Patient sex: M
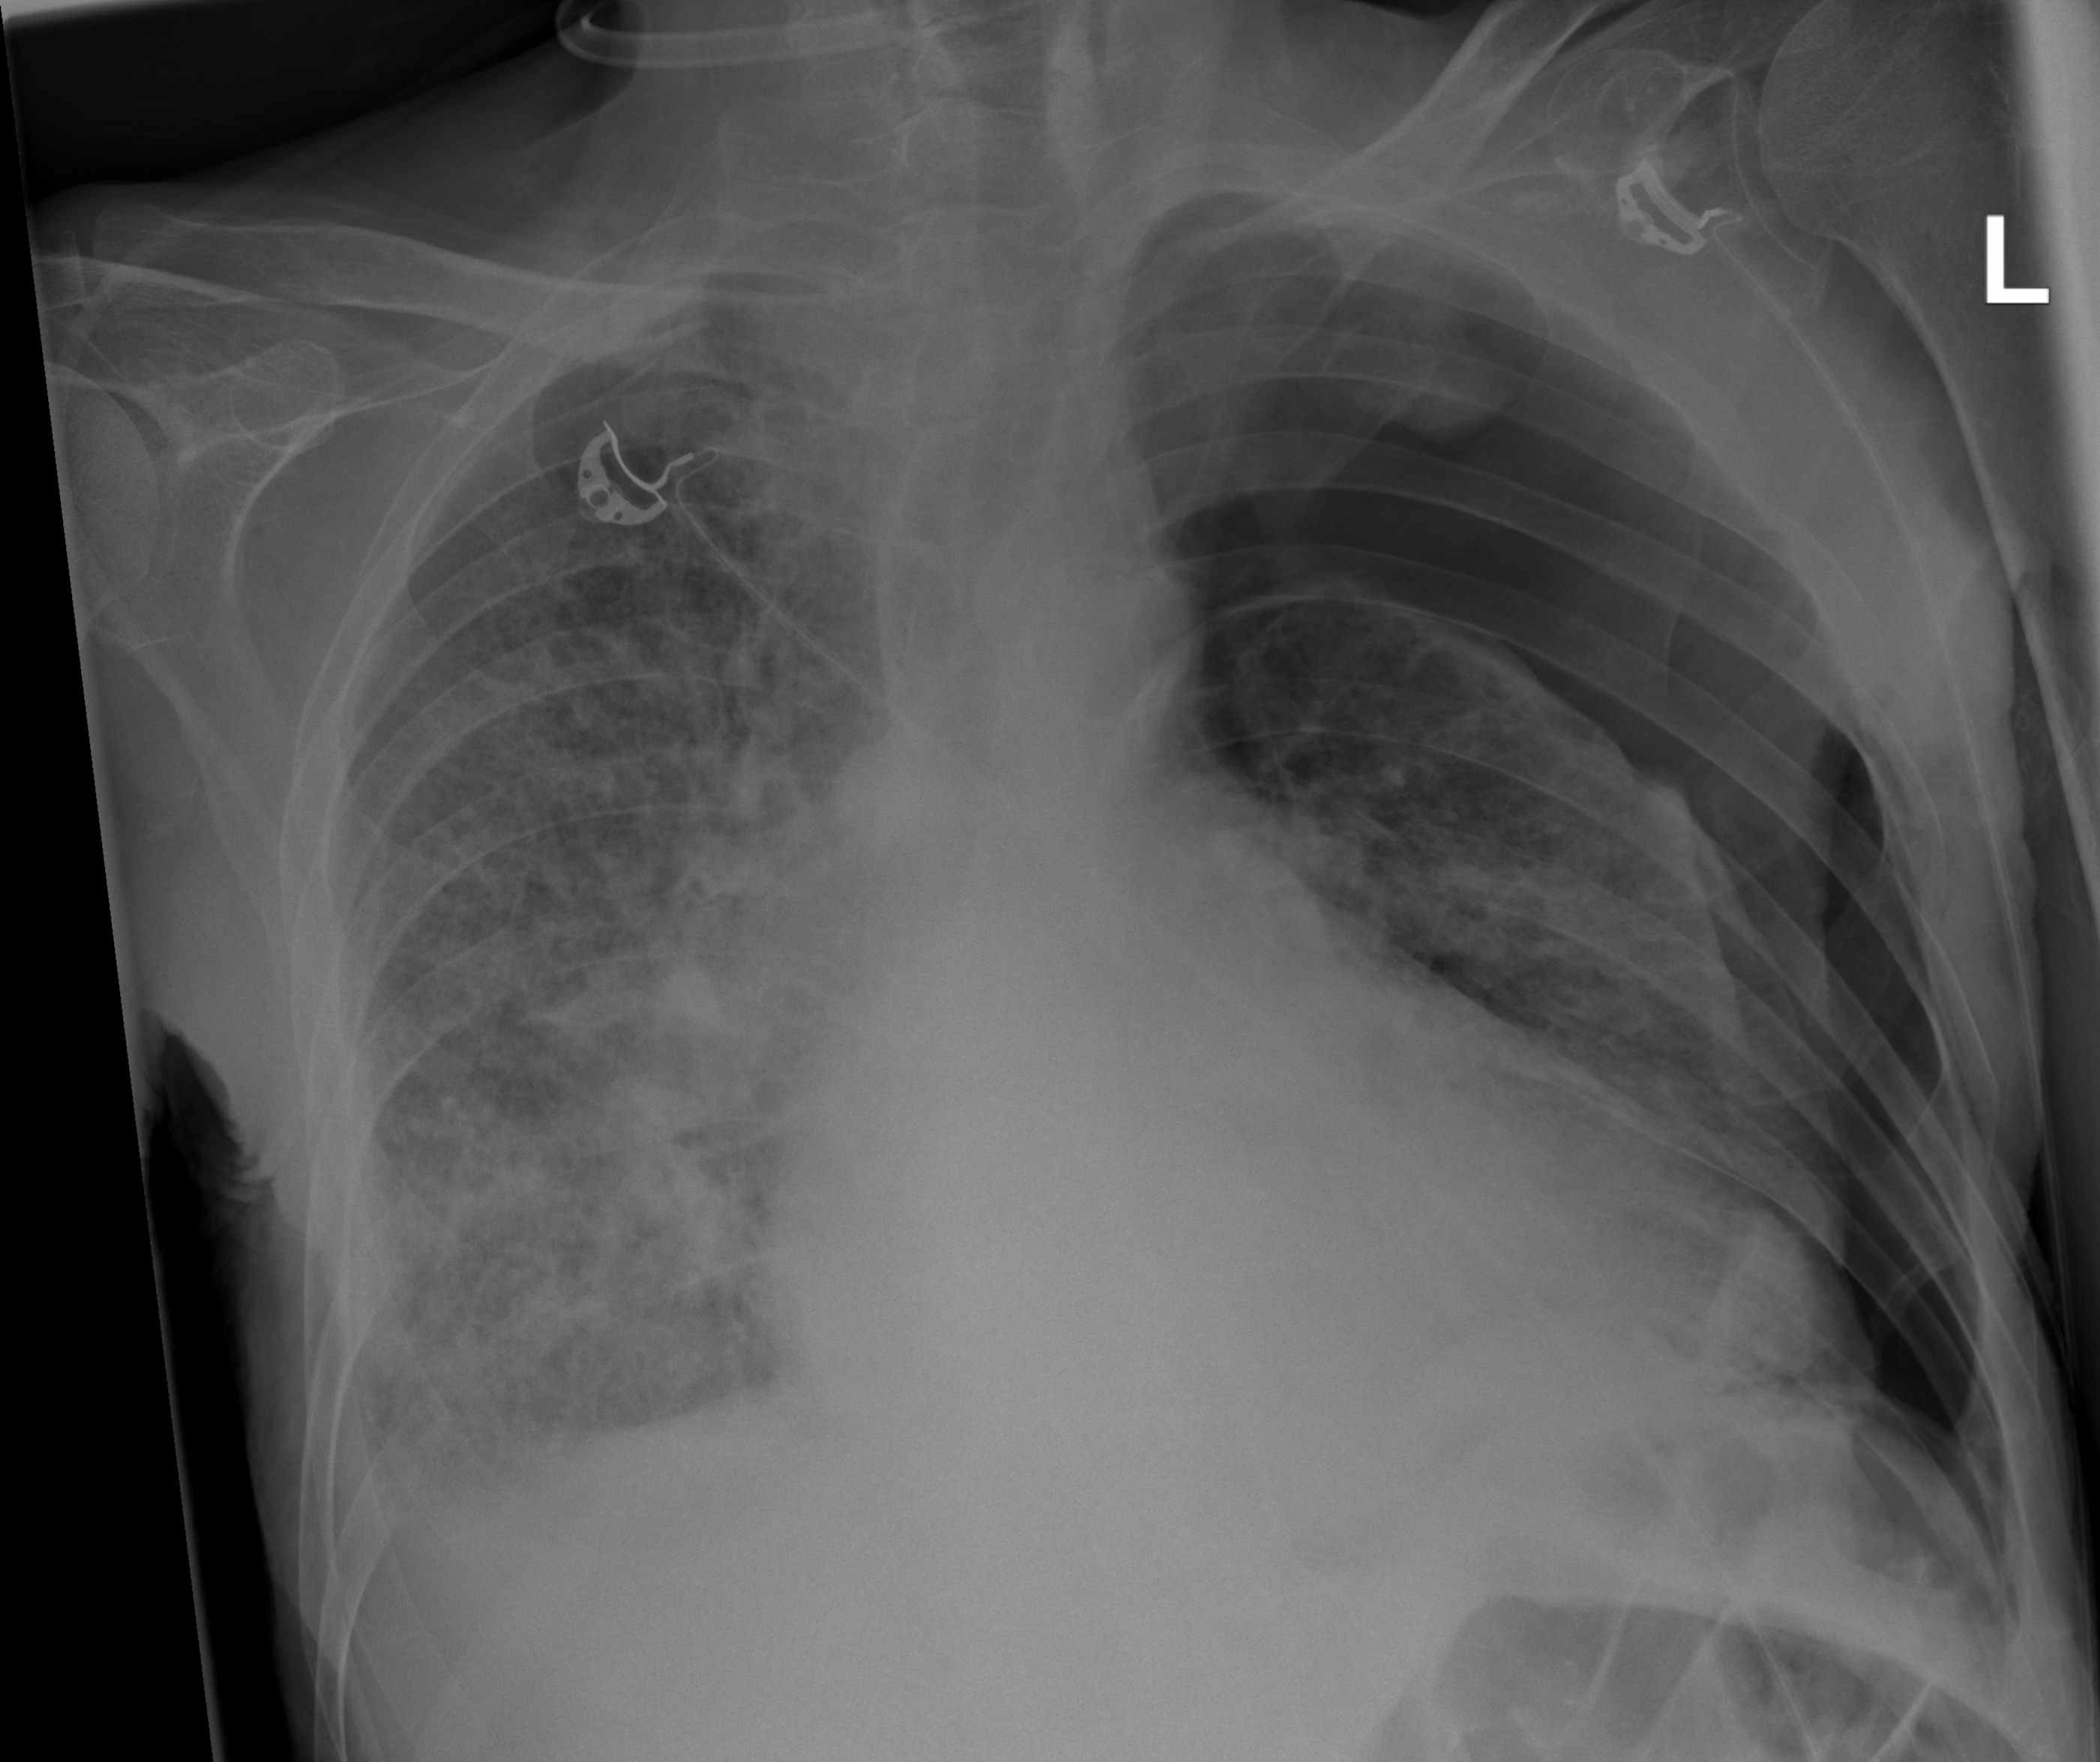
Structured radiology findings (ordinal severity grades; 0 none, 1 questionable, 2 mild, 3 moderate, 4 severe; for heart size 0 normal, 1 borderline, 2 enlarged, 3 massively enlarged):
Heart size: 0
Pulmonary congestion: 3
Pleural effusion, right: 0
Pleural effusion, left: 0
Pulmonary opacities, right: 0
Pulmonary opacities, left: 0
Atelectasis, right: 0
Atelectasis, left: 0